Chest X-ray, PA view. Patient: 62 years old, sex M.
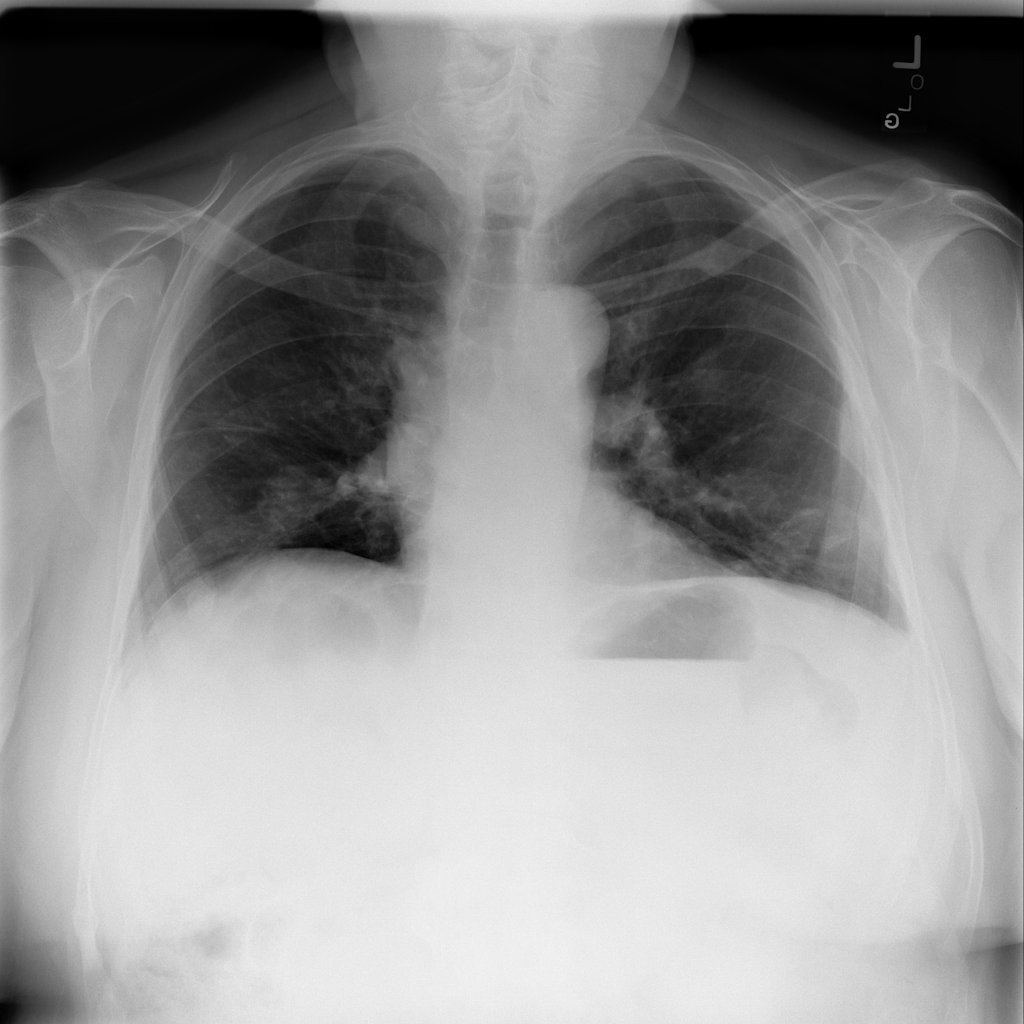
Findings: Atelectasis